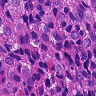
Metastatic tissue present: yes